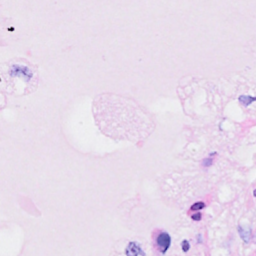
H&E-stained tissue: Breast